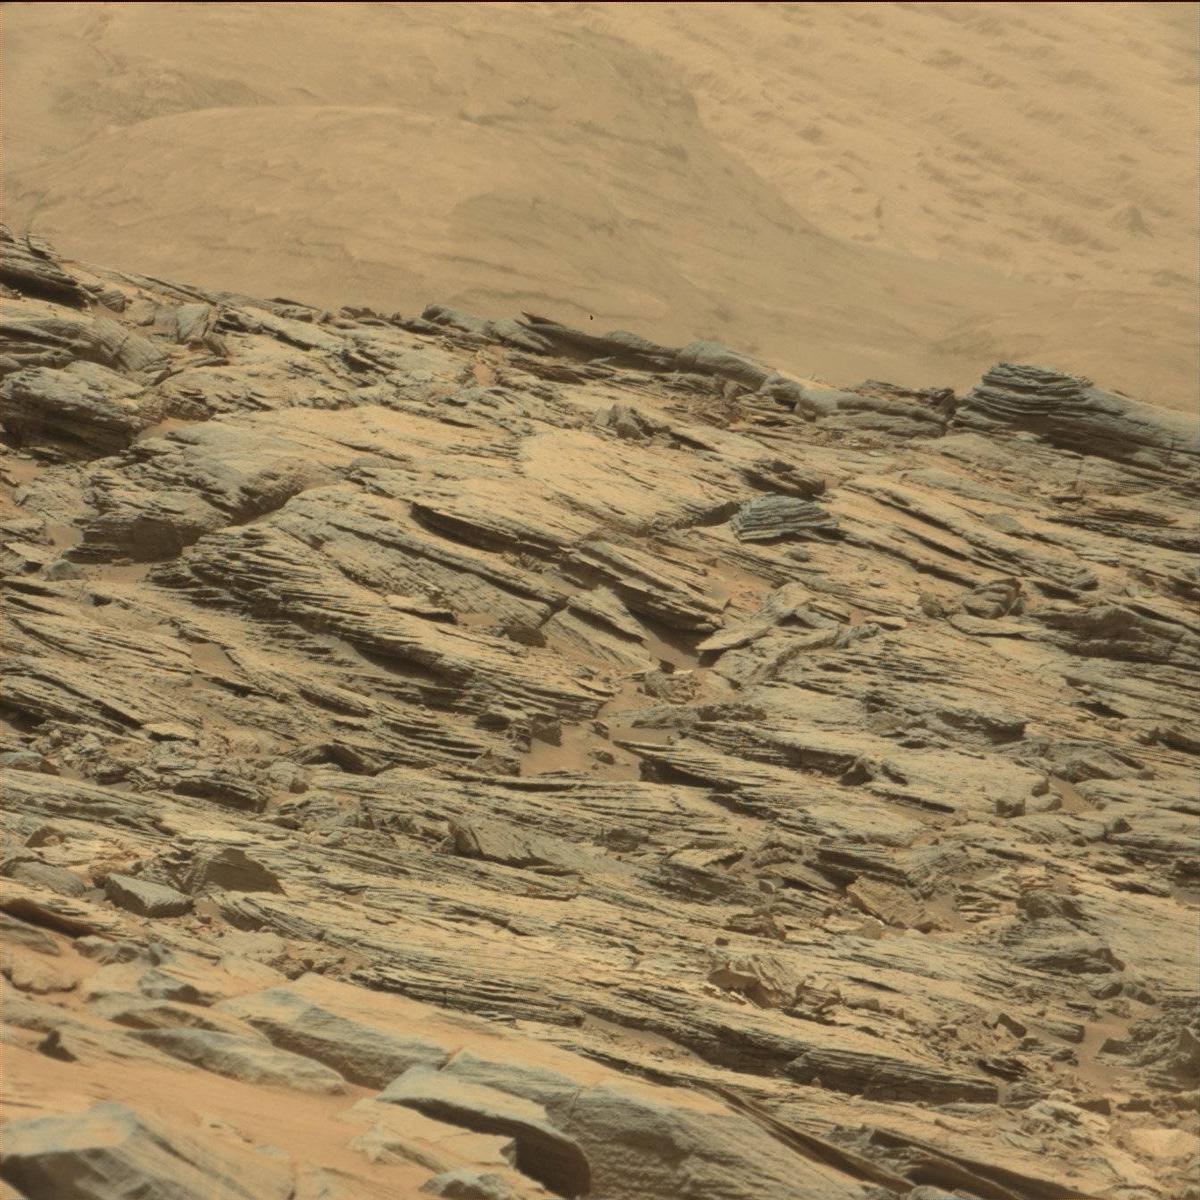
Terrain classes present: Bedrock, Ridge, Sand / Soil